Question: I want to make a cluster style dendrogram in bokeh.
I like this bokeh dot plot example, but i want to make lines curvy and show a
cluster strcuture like this : <URL>
here is code from dot plot from bokeh example:
'''
import numpy as np
from bokeh.plotting import *
from bokeh.objects import Range1d
N = 4000
factors = ["a", "b", "c", "d", "e", "f", "g", "h"]
x0 = [0,0,0,0,0,0,0,0]
x = [50, 40, 65, 10, 25, 37, 80, 60]
output_file("categorical.html", title="categorical.py example")
hold()
segment(x0, factors, x, factors, y_range=factors, x_range=Range1d(start=0, end=100),
line_width=2, line_color="green", tools="resize,previewsave", title="Dot Plot")
circle(x, factors, size=15, fill_color="orange", line_color="green", line_width=3, Name="categorical example")
figure()
show() # open a browser
'''

Any suggestion on how to make lines curvy and show the clustering relation like in dendrogram. This picture is shown just to show the idea of straight line with dot. actual target is to show the clustering relation of all lines coming from single point.
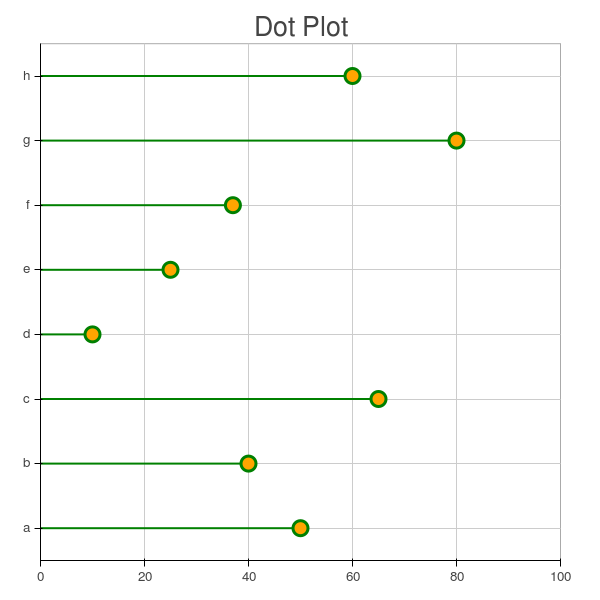
Answer: This is not to render in Bokeh (as of 0.4.4) but there is no built-in support to help with graphs and graph layout yet. You would have to compute or use a library to compute the line points for the edges, etc. and then pass those to Bokeh. Graph support is on our roadmap but it will probably not be until later this year unless a complete PR gets dropped in our lap.